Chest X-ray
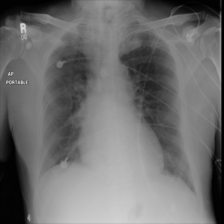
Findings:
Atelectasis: negative
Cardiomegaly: negative
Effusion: positive
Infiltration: positive
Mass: negative
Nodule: negative
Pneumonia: negative
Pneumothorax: negative
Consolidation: negative
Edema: positive
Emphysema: negative
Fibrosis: negative
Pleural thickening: negative
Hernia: negative